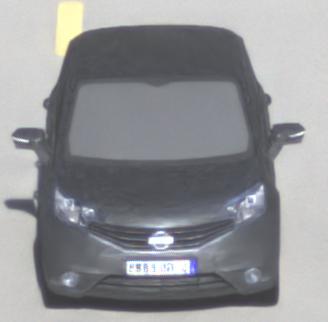
Make: Nissan
Model: Note 1.2
Detailed model: Note (E12) (10/13 - 12/16)
Model produced from: 2013/10
Model produced until: 2015/09
Doors: 5
Color: gray
Road condition: dry road
Daytime: morning or afternoon
Contrast: low contrast